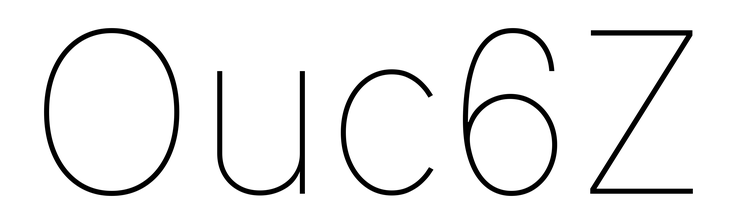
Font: Inter_Thin